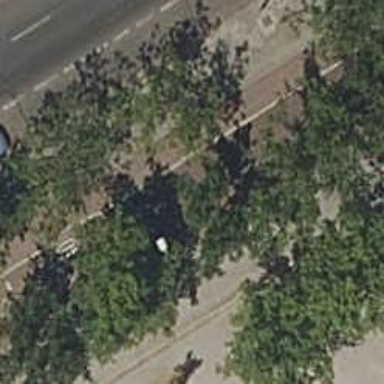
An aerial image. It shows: Cycleway.